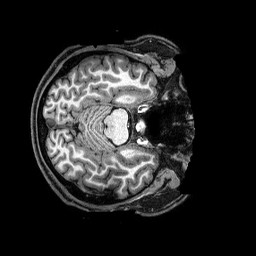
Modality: T1w
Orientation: axial
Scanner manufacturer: philips
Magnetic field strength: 3 T
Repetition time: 2.5 s
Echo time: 0.0057 s